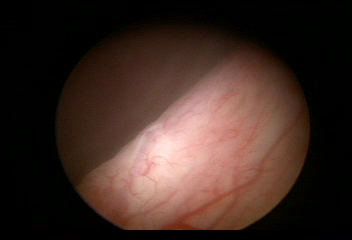
Modality: WLC
Class: Normal mucosa
Bladder cancer association: No